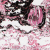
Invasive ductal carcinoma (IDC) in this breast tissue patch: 0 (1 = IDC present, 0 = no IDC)